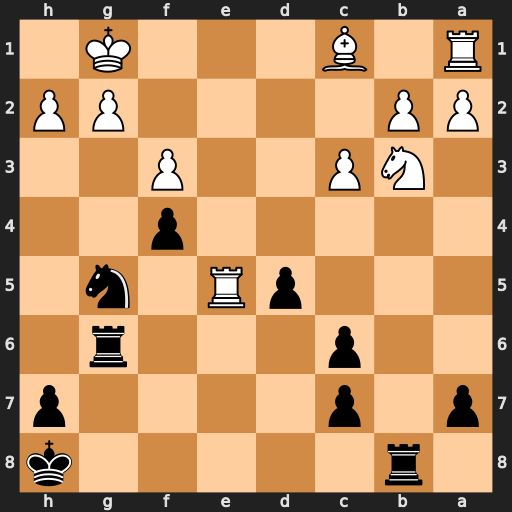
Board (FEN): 1r5k/p1p4p/2p3r1/3pR1n1/5p2/1NP2P2/PP4PP/R1B3K1
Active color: b
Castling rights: -
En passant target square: -
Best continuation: Nxf3+ Kh1 Nxe5